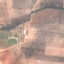
Land use / land cover class: PermanentCrop